Question: <URL> I add a copy_button. When user enter input to cells, and user would like select a row, and click on copy_button to copy contents and add an new row below the selected row with same content. The code below supposes to do the job it adds a new row as user wants, expect from its contents is not copying with? I tried to print to see the problem. I add Qtablewidget items to empty list, then the list is printed before for loop, sees it has content added to it. as it should, but a print of items after 'setItem' method, returns empty. It is the same procedure as serializing of the table. I want also to serialize whole table and paste it back.
List print before and after for loop.

My code:
'''
import sys
from PyQt5 import QtCore, QtGui, QtWidgets, Qt
class loadtable(QtWidgets.QTableWidget):
def __init__(self, parent=None):
super(loadtable, self).__init__(1, 5,parent)
self.setColumnCount(5)
self.setRowCount(1)
self.setFont(QtGui.QFont("Helvetica", 10, QtGui.QFont.Normal, italic=False))
headertitle = ("A","B","C","D","E")
QtWidgets.QTableWidgetItem(headertitle[i]))
self.setHorizontalHeaderLabels(headertitle)
self.verticalHeader().setVisible(False)
self.horizontalHeader().setHighlightSections(False)
self.horizontalHeader().setSectionResizeMode(QtWidgets.QHeaderView.Fixed)
self.setSelectionMode(QtWidgets.QAbstractItemView.NoSelection)
self.setColumnWidth(0, 130)
combox_lay = QtWidgets.QComboBox(self)
combox_lay.addItems(["I","II"])
self.setCellWidget(0, 4, combox_lay)
self.cellChanged.connect(self._cellclicked)
def _cellclicked(self):
self.value = self.currentItem()
self.value.setTextAlignment(Qt.AlignCenter)
@QtCore.pyqtSlot()
def _addrow(self):
rowcount = self.rowCount()
print(rowcount)
self.setRowCount(rowcount+1)
combox_add = QtWidgets.QComboBox(self)
combox_add.addItems(["I","II"])
self.setCellWidget(rowcount, 4, combox_add)
@QtCore.pyqtSlot()
def _removerow(self):
if self.rowCount() > 0:
self.removeRow(self.rowCount()-1)
@QtCore.pyqtSlot()
def _cellselected(self):
r = self.currentRow()
c = self.columnCount()
cell = []
for i in range(c):
if i == c-1:
it = self.cellWidget(r , i)
else:
it = self.item(r , i)
cell.append(it)
self.setcopy(cell,r,c)
def setcopy(self,cell,r,c):
self.insertRow(r+1)
print(cell)
for j in range(c):
if j < c-1:
it = self.setItem(r+1, j,cell[j])
else:
it = self.setCellWidget(r+1, j, cell[j])
print(it)
return it
class thirdtabloads(QtWidgets.QWidget):
def __init__(self, parent=None):
super(thirdtabloads, self).__init__(parent)
table = loadtable()
button_layout = QtWidgets.QVBoxLayout()
add_button = QtWidgets.QPushButton("Add")
add_button.clicked.connect(table._addrow)
delete_button = QtWidgets.QPushButton("Delete")
delete_button.clicked.connect(table._removerow)
copy_button = QtWidgets.QPushButton("Copy")
copy_button.clicked.connect(table._cellselected)
button_layout = QtWidgets.QVBoxLayout()
button_layout.addWidget(add_button, alignment=QtCore.Qt.AlignBottom)
button_layout.addWidget(delete_button, alignment=QtCore.Qt.AlignTop)
button_layout.addWidget(copy_button, alignment=QtCore.Qt.AlignTop)
tablehbox = QtWidgets.QHBoxLayout()
tablehbox.setContentsMargins(10,10,10,10)
tablehbox.addWidget(table)
grid = QtWidgets.QGridLayout(self)
grid.addLayout(button_layout, 0, 1)
grid.addLayout(tablehbox, 0, 0)
if __name__ == '__main__':
app = QtWidgets.QApplication(sys.argv)
w = thirdtabloads()
w.show()
sys.exit(app.exec_())
'''
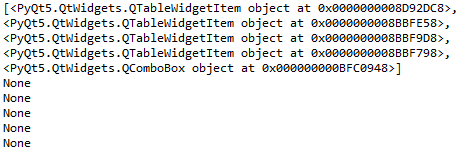
Answer: First of all, the 'setItem()' method does not return anything since it is a , so if you want to find out if the item exists, you must use the 'item()' method that is a .
Going to the problem, you have noticed that you must copy 2 elements: the 'QTableWidgetItem's and the widgets that you set with 'setCellWidget()'. If you want to copy the 'QTableWidgetItem' you must use its 'clone()' method, and in the case of the widget there is no method to do it so you will have to create a method that copies the necessary, in my solution I show how to copy the items from a 'QComboBox', if you have other widgets you will have to implement more code. Finally always check, for example 'currentRow' can be -1 when nothing has been selected.
'''
import sys
from PyQt5 import QtCore, QtGui, QtWidgets
# copy qwidgets
def copy_widget(w):
if isinstance(w, QtWidgets.QWidget):
new_w = type(w)()
if isinstance(w, QtWidgets.QComboBox):
vals = [w.itemText(ix) for ix in range(w.count())]
new_w.addItems(vals)
# if instance(w, QtWidgets.AnotherWidget):
# copy values
return new_w
class LoadTable(QtWidgets.QTableWidget):
def __init__(self, parent=None):
super(LoadTable, self).__init__(1, 5, parent)
self.setFont(QtGui.QFont("Helvetica", 10, QtGui.QFont.Normal, italic=False))
headertitle = ("A","B","C","D","E")
self.setHorizontalHeaderLabels(headertitle)
self.verticalHeader().hide()
self.horizontalHeader().setHighlightSections(False)
self.horizontalHeader().setSectionResizeMode(QtWidgets.QHeaderView.Fixed)
self.setSelectionMode(QtWidgets.QAbstractItemView.NoSelection)
self.setColumnWidth(0, 130)
combox_lay = QtWidgets.QComboBox(self)
combox_lay.addItems(["I","II"])
self.setCellWidget(0, 4, combox_lay)
self.cellChanged.connect(self._cellclicked)
@QtCore.pyqtSlot(int, int)
def _cellclicked(self, r, c):
it = self.item(r, c)
it.setTextAlignment(QtCore.Qt.AlignCenter)
@QtCore.pyqtSlot()
def _addrow(self):
rowcount = self.rowCount()
self.insertRow(rowcount)
combox_add = QtWidgets.QComboBox(self)
combox_add.addItems(["I","II"])
self.setCellWidget(rowcount, 4, combox_add)
@QtCore.pyqtSlot()
def _removerow(self):
if self.rowCount() > 0:
self.removeRow(self.rowCount()-1)
@QtCore.pyqtSlot()
def _copyrow(self):
r = self.currentRow()
if 0 <= r < self.rowCount():
cells = {"items": [], "widgets": []}
for i in range(self.columnCount()):
it = self.item(r, i)
if it:
cells["items"].append((i, it.clone()))
w = self.cellWidget(r, i)
if w:
cells["widgets"].append((i, copy_widget(w)))
self.copy(cells, r+1)
def copy(self, cells, r):
self.insertRow(r)
for i, it in cells["items"]:
self.setItem(r, i, it)
for i, w in cells["widgets"]:
self.setCellWidget(r, i, w)
class ThirdTabLoads(QtWidgets.QWidget):
def __init__(self, parent=None):
super(ThirdTabLoads, self).__init__(parent)
table = LoadTable()
add_button = QtWidgets.QPushButton("Add")
add_button.clicked.connect(table._addrow)
delete_button = QtWidgets.QPushButton("Delete")
delete_button.clicked.connect(table._removerow)
copy_button = QtWidgets.QPushButton("Copy")
copy_button.clicked.connect(table._copyrow)
button_layout = QtWidgets.QVBoxLayout()
button_layout.addWidget(add_button, alignment=QtCore.Qt.AlignBottom)
button_layout.addWidget(delete_button, alignment=QtCore.Qt.AlignTop)
button_layout.addWidget(copy_button, alignment=QtCore.Qt.AlignTop)
tablehbox = QtWidgets.QHBoxLayout()
tablehbox.setContentsMargins(10, 10, 10, 10)
tablehbox.addWidget(table)
grid = QtWidgets.QGridLayout(self)
grid.addLayout(button_layout, 0, 1)
grid.addLayout(tablehbox, 0, 0)
if __name__ == '__main__':
app = QtWidgets.QApplication(sys.argv)
w = ThirdTabLoads()
w.show()
sys.exit(app.exec_())
'''